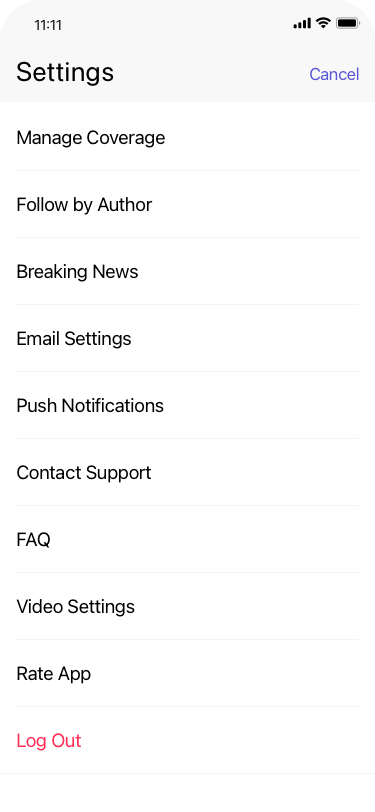
Text in this UI design:
Manage Coverage
Contact Support
Breaking News
Video Settings
Follow by Author
FAQ
Email Settings
Rate App
Push Notifications
Log Out
Settings
Cancel